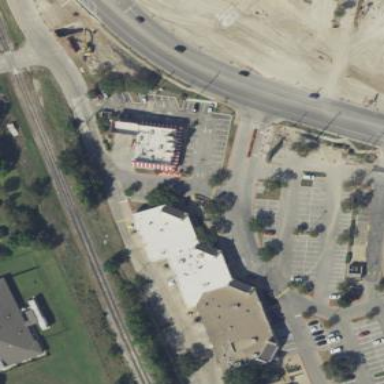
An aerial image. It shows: Retail building.